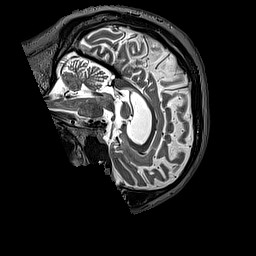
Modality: T2w
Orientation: sagittal
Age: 55
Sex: male
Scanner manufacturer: siemens
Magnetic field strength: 3 T
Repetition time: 3.2 s
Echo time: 0.567 s